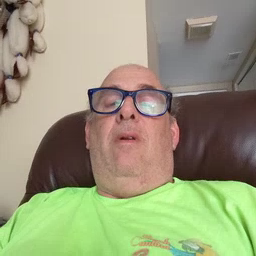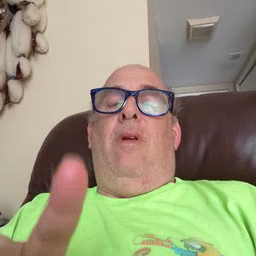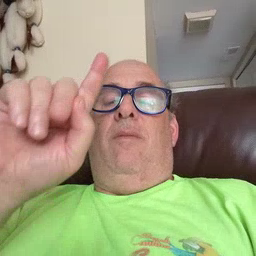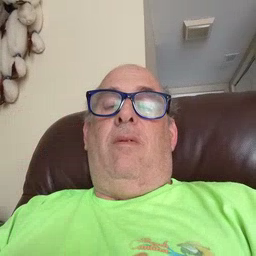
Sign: up